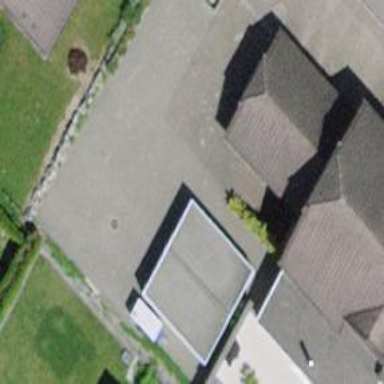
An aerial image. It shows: Group of garages.